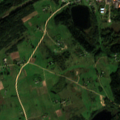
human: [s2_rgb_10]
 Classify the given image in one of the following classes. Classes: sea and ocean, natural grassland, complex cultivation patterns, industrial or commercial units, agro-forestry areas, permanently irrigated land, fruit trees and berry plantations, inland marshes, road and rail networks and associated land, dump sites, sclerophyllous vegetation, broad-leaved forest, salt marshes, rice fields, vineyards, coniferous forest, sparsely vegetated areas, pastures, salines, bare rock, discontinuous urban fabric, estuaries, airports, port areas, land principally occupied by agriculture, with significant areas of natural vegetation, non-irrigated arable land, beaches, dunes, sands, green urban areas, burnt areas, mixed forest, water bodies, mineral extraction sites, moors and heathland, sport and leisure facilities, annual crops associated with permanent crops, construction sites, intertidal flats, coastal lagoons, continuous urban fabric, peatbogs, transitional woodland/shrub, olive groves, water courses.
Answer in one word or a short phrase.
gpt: industrial or commercial units, complex cultivation patterns, land principally occupied by agriculture, with significant areas of natural vegetation, mixed forest, transitional woodland/shrub